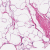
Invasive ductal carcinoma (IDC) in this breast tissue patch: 0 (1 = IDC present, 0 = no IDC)